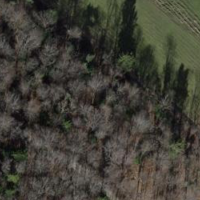
EUNIS habitat code: 41
Species observed at this site:
Cardamine heptaphylla